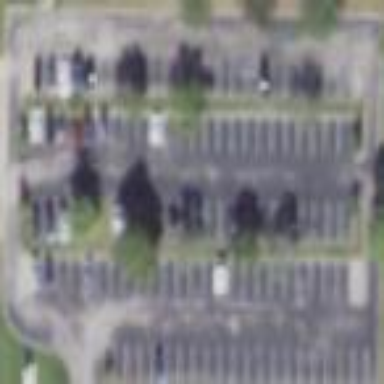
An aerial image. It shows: Parking area with surface.